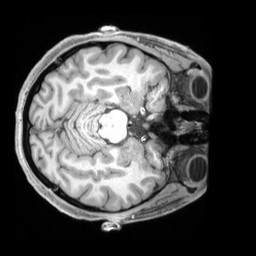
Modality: T1w
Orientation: axial
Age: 22
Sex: female
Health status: ill
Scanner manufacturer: siemens
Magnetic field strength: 3 T
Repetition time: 2.2 s
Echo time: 0.00218 s